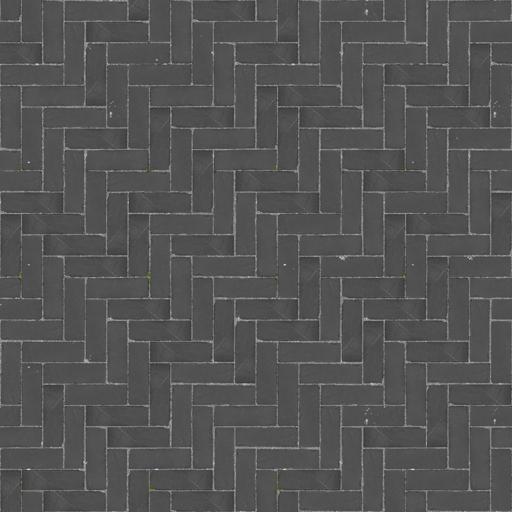
Tags: black dark herringbone pavement paving stones